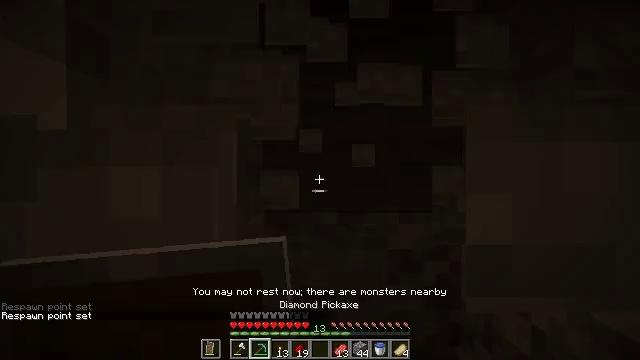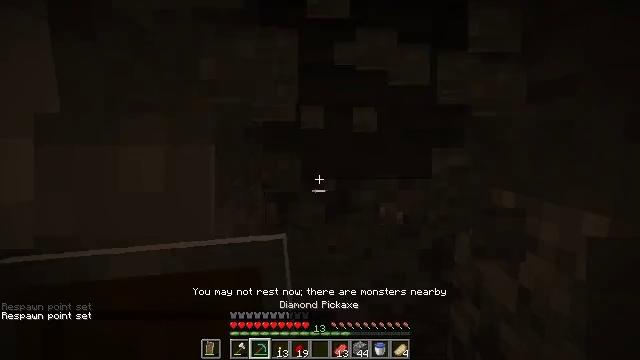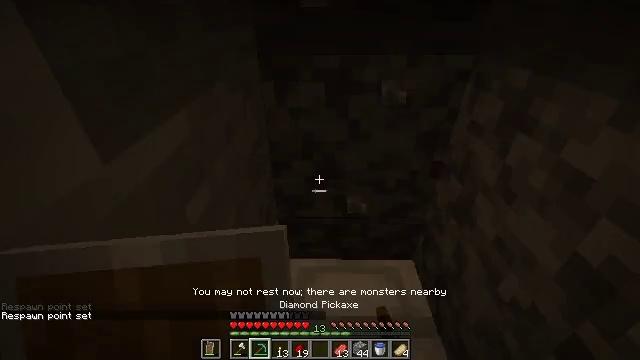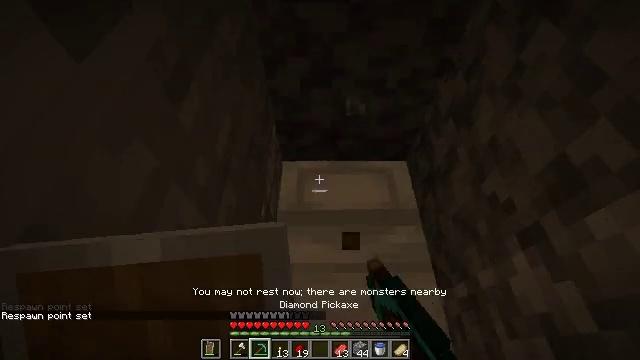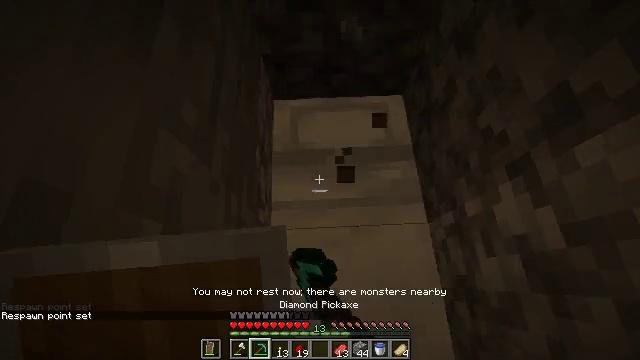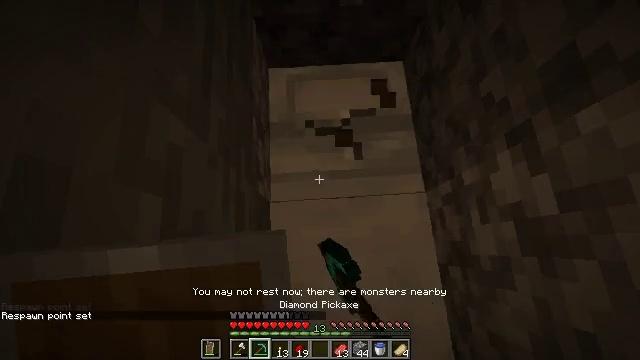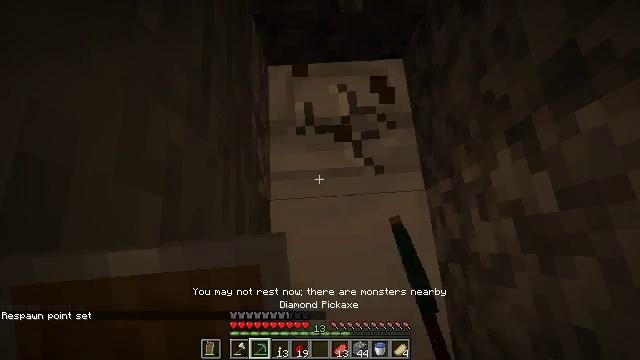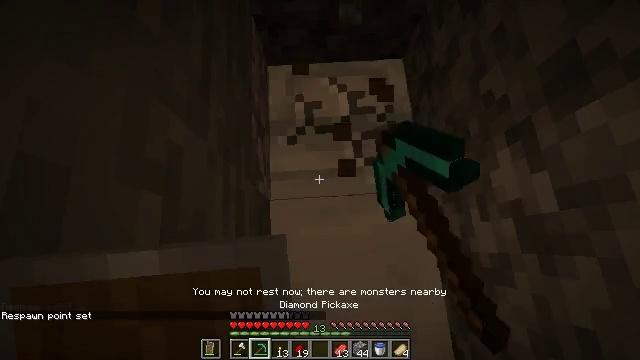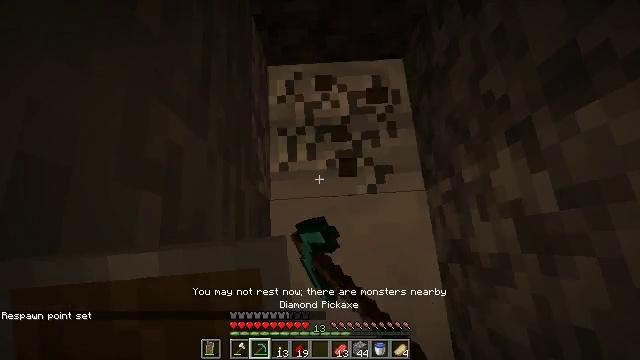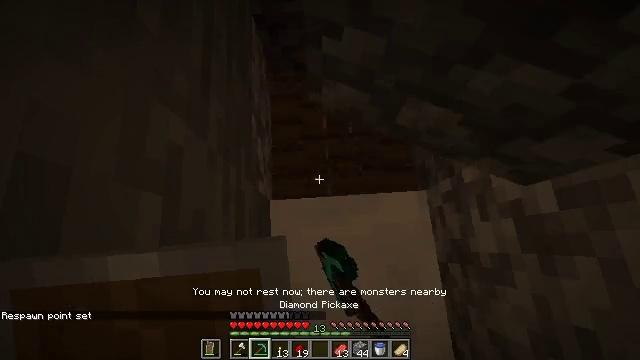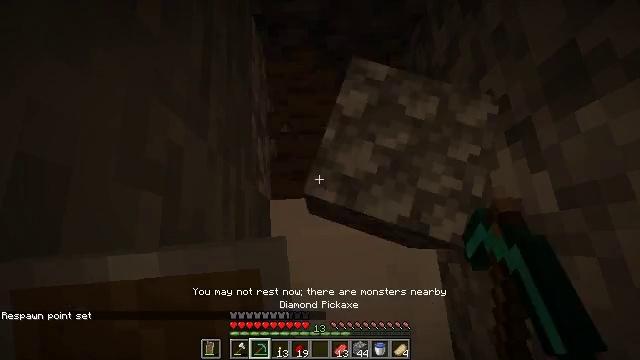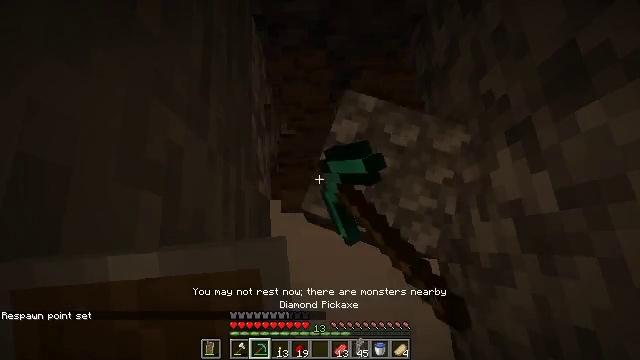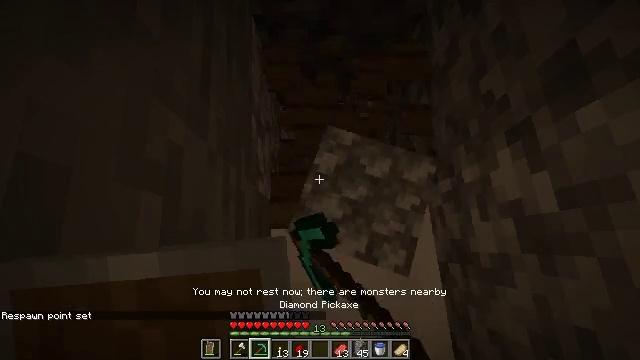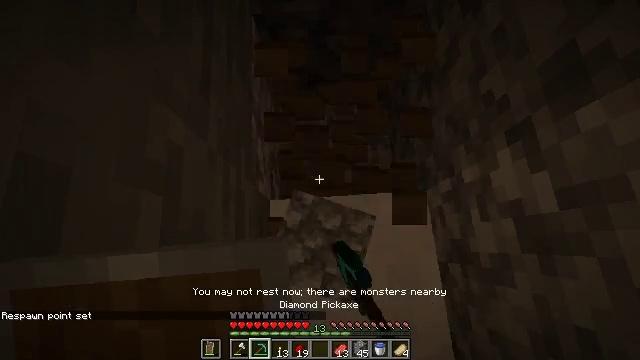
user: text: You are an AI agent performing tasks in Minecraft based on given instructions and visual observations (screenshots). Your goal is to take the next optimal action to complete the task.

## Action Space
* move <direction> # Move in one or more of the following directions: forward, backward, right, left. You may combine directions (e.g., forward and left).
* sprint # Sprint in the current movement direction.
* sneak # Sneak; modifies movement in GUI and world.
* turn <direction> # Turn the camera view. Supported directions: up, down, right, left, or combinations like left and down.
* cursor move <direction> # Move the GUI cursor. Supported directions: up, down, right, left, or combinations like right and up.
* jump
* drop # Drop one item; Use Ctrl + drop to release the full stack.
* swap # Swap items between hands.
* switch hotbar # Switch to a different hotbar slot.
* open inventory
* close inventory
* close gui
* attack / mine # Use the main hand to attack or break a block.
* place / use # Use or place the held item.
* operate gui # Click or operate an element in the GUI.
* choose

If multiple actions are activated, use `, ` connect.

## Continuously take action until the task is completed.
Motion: motion action
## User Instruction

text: Attack the white bed to collect it.
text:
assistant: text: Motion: turn down, attack / mine
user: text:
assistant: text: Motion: turn down, attack / mine
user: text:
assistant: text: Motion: turn down, attack / mine
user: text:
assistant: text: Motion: turn right and down, attack / mine
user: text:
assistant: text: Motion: turn right and down, attack / mine
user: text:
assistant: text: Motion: attack / mine
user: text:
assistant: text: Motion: attack / mine
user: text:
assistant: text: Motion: attack / mine
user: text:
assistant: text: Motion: attack / mine
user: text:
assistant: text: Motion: attack / mine
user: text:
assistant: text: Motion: attack / mine
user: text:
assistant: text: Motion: attack / mine
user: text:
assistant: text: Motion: attack / mine
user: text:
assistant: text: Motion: attack / mine